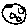
Label: moon